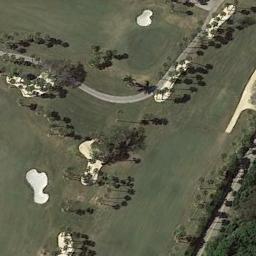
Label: golf_course